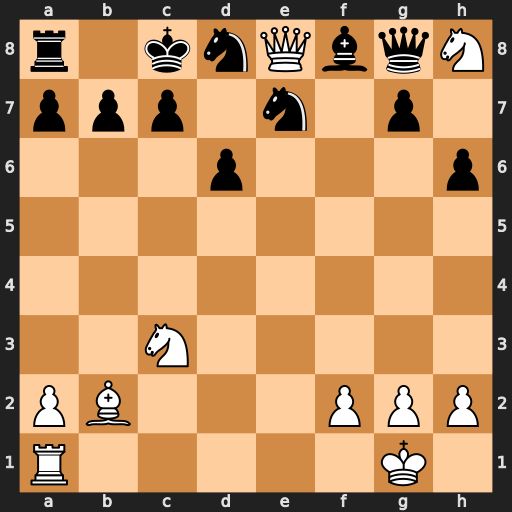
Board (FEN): r1knQbqN/ppp1n1p1/3p3p/8/8/2N5/PB3PPP/R5K1
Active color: w
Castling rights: -
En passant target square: -
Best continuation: Re1 Nc6 Ng6